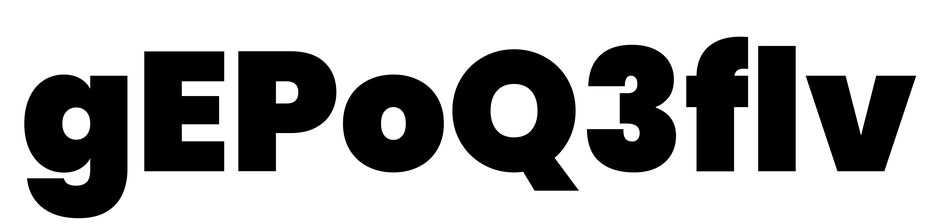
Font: Poppins-Black